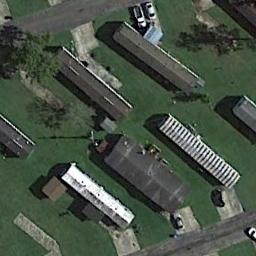
Label: residential